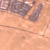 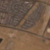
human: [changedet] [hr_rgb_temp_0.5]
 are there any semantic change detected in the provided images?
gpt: The urbanization in the area above the road was intensified.